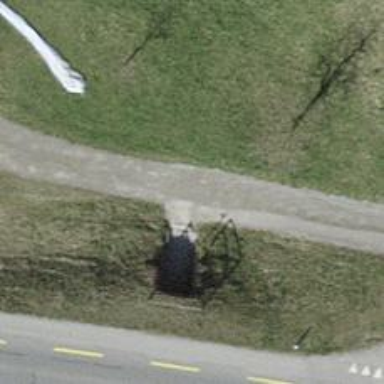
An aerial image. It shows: Dirt footway.